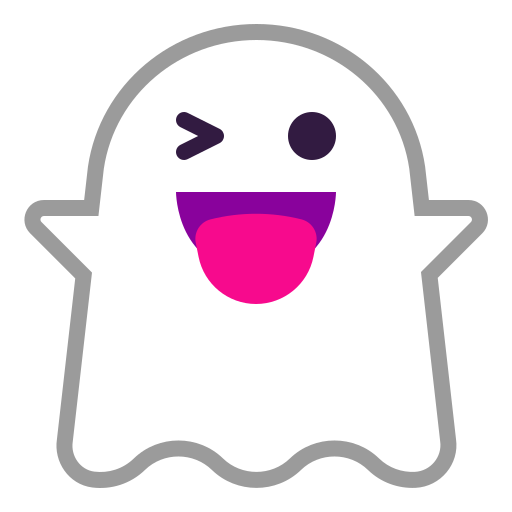
ghost flat